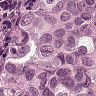
Metastatic tissue present: yes